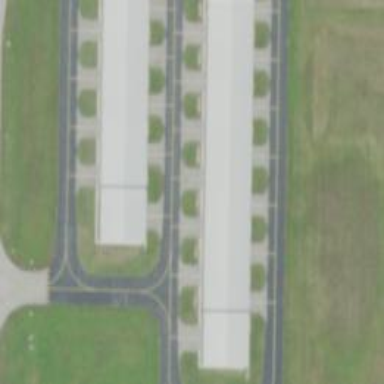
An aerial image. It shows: Image of taxiway at airport.